Question: I have a problem with a certain tag, grabbed from an external source. This code you will see is taken from another website, and you could also see a date (ex. 15 Juli Mandag) There is dates all over the page, how could I center them with just CSS? Tried with absolute positioning, which leads to have all dates over each other.
<URL>
My html:
'''
<div id="header">
<div class="schema">
<h1>Schema</h1>
</div>
<div class="back"><a id="back" href="index.html"></a>
</div>
</div>
<div id="content">
<div class="content" style="margin-top:0px;">
<div class="article" style="text-align:center;">
<!-- Har skrivs det ut en massa saker -->
</div>
</div>
</div>
'''
My JS:
'''
$(window).load(function () { //Fade
$("#status").fadeOut();
$("#preloader").delay(350).fadeOut("slow");
})
grabShedule();
function grabShedule() {
var url = "http://1life.se/scraper/Schedule.php"; //URL
$.getJSON(url, function (response) {
var html = response.scraped[0].html; //Answer
$('.article').append(html); //Answer is appended to .article
});
}
'''
Check out my fiddle, I don't know how to approach this problem...

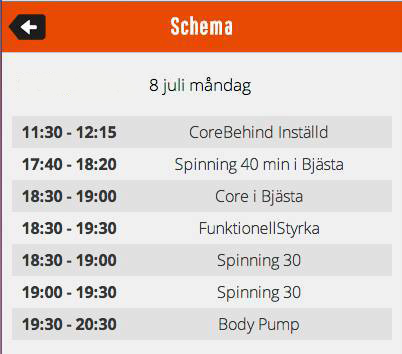
Answer: You can solve it with CSS , see here: <URL>
It is tricky workaround , but it works:
'''
td[valign="top"] {
display: block;
}
td[valign="top"][style="width: 15%"] {
white-space: nowrap;
display: table-cell;
}
'''